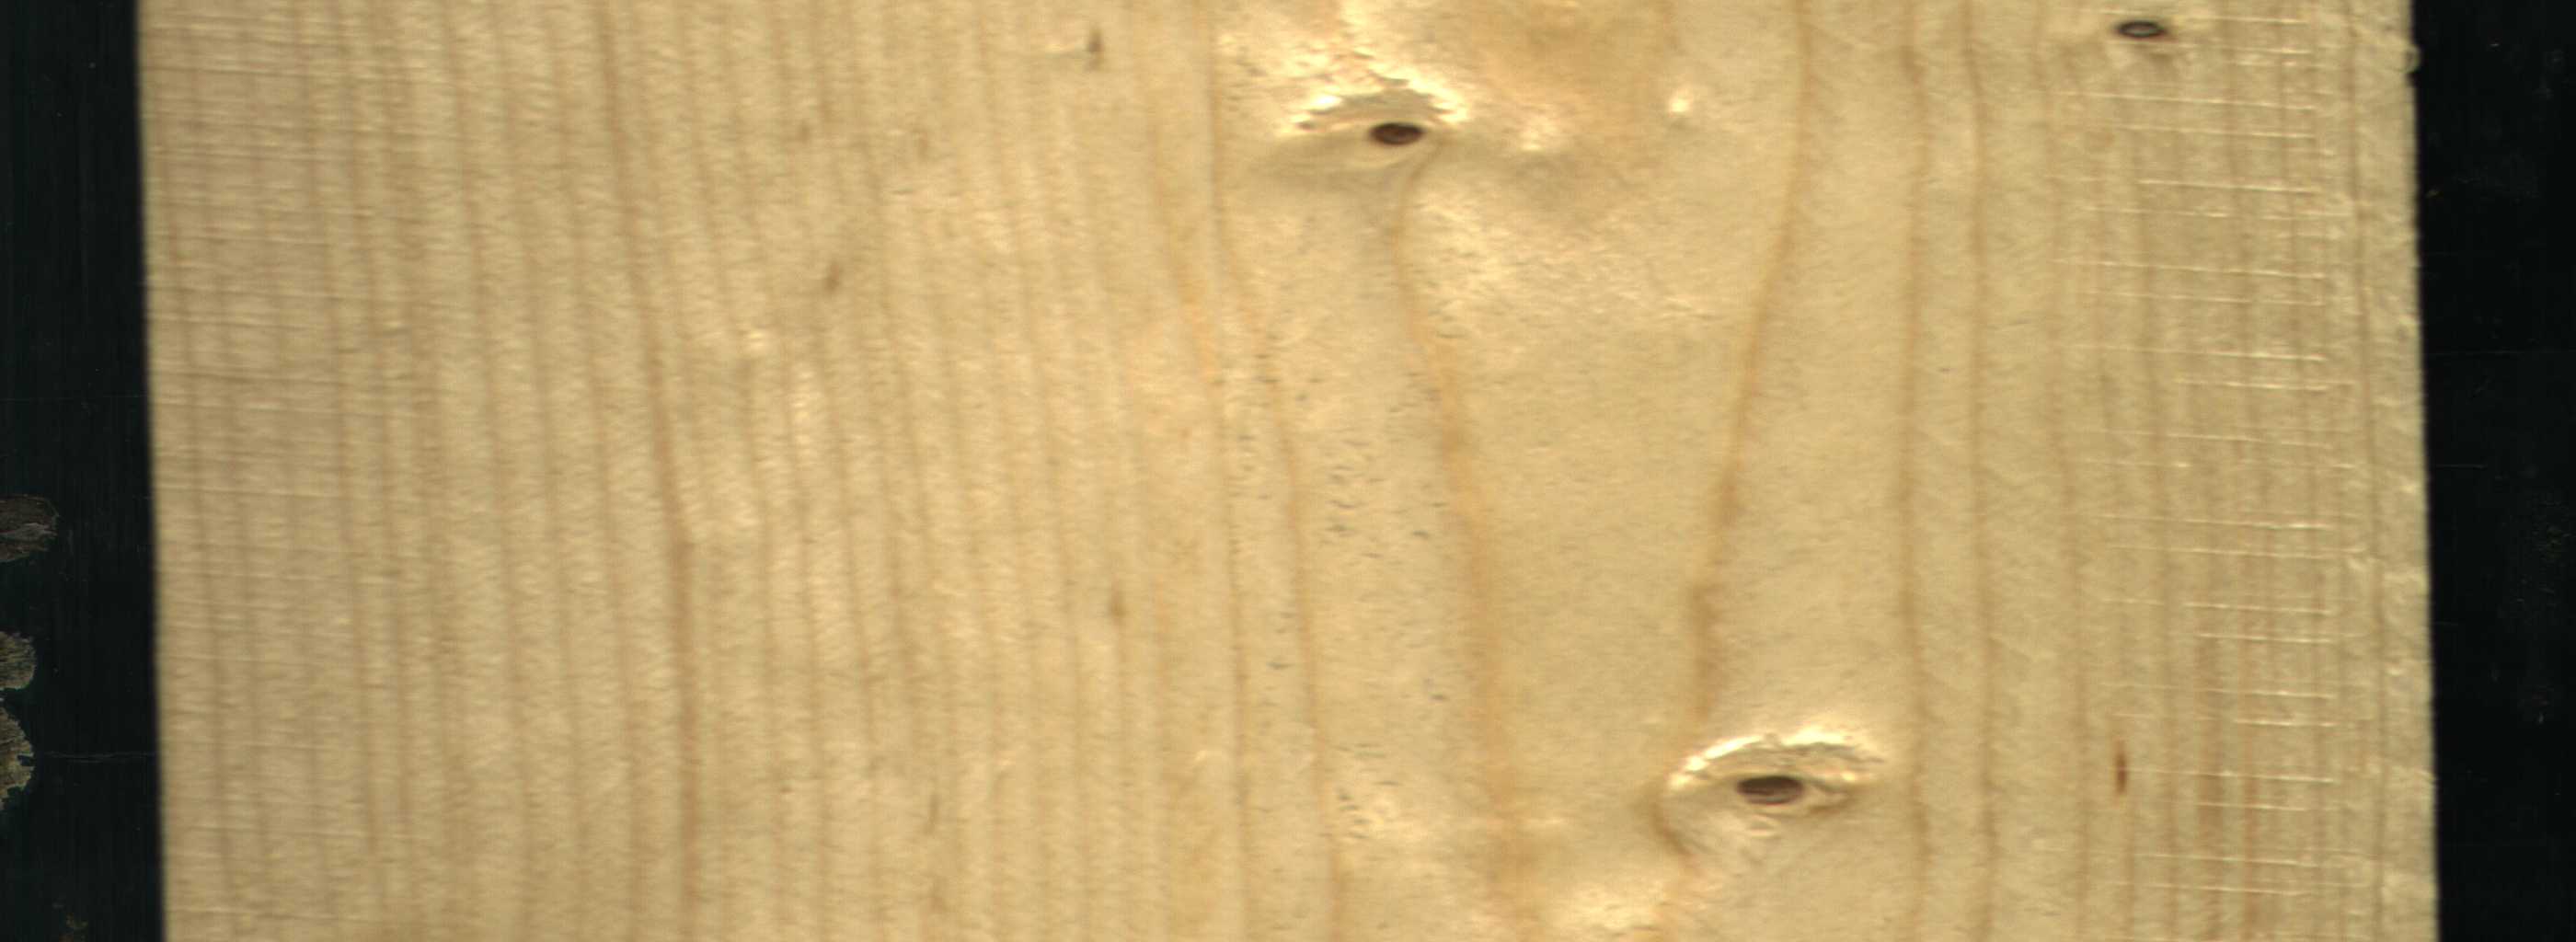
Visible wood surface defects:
Dead_Knot
Dead_Knot